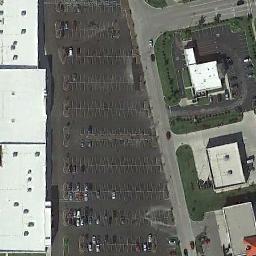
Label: parking_lot